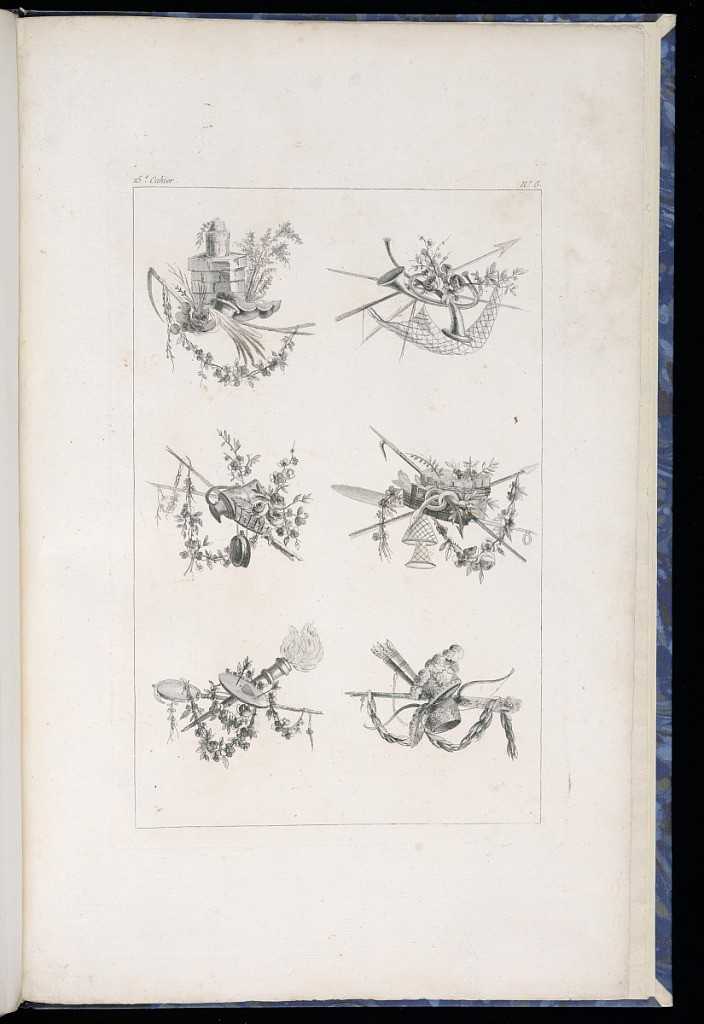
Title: Trophy Designs
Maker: Pierre Ranson, French, 1736–1786
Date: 1779–90
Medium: Etching on paper
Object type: Print
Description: Six designs for trophies incorporating flowers, festoons of flowers and leaves, foliate branches, scythe, spears, net, horns, baskets, jug, target with a heart, flaming torch, feathered helmet, quiver of arrows and a bow. The plate is numbered.